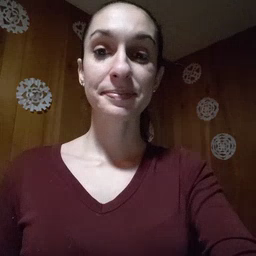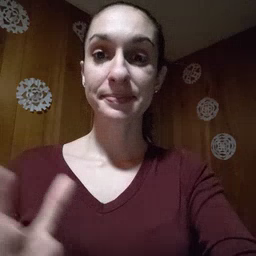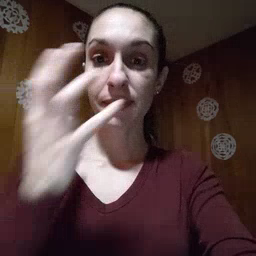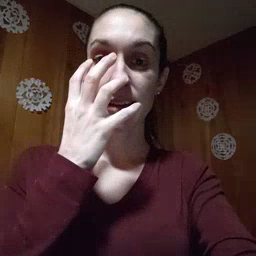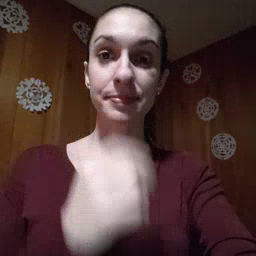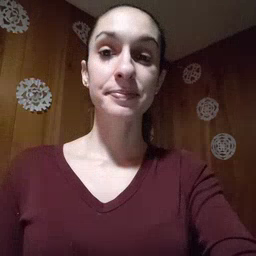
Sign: mad